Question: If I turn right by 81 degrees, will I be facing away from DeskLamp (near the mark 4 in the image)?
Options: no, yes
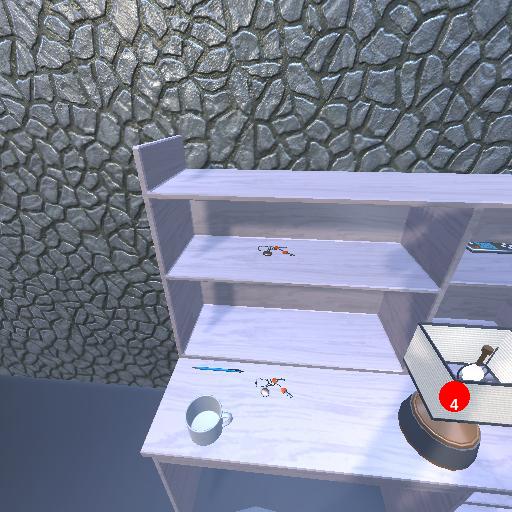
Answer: no